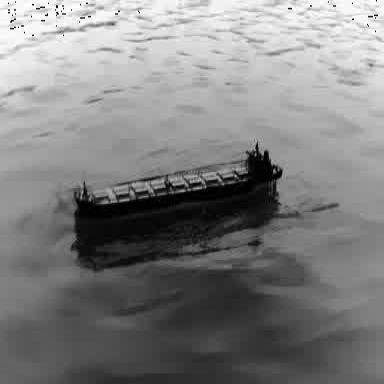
There is a liner in the infrared image.